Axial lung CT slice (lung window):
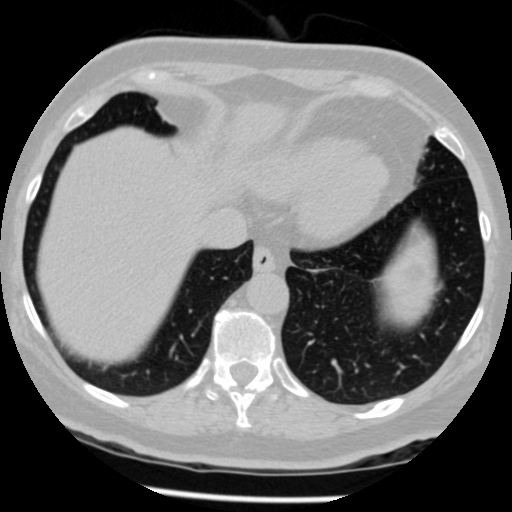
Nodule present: no